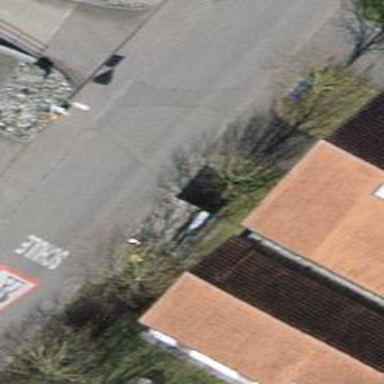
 serving as platform for public transportation."